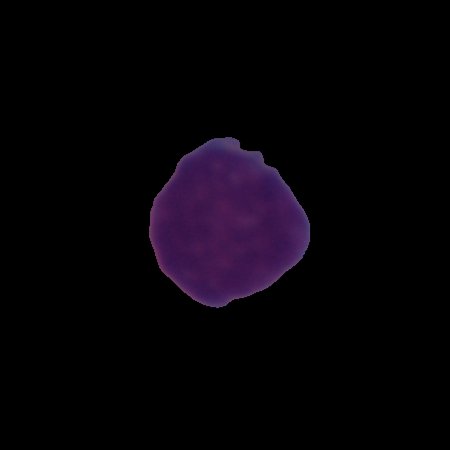
Label: healthy